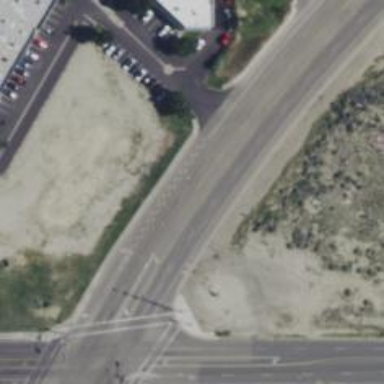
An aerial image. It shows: Primary road with asphalt surface.